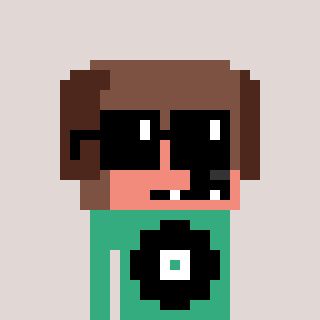
a pixel art character with square black sunglasses, a dog-shaped head and a teal-colored body on a warm background